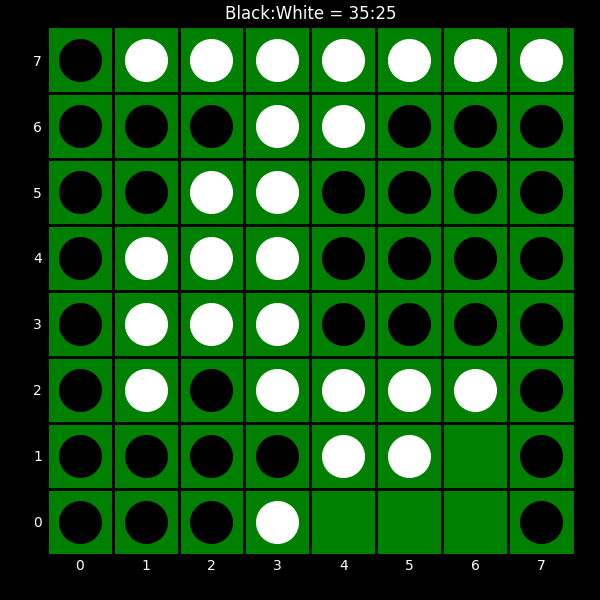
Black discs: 35
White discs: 25